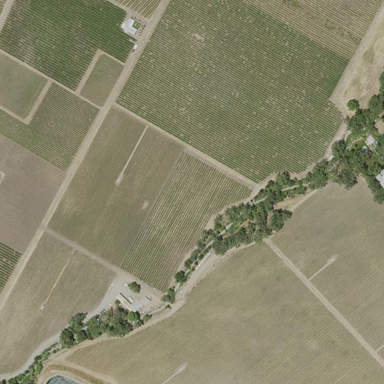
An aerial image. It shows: Vineyard growing wine grapes.